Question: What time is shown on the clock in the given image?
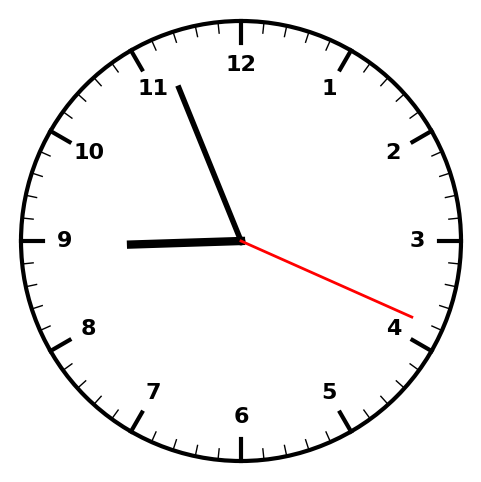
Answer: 08:56:19